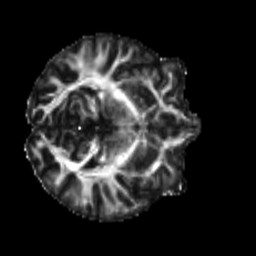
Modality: FA
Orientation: axial
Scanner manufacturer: siemens
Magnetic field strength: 3 T
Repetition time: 4 s
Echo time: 0.0594 s